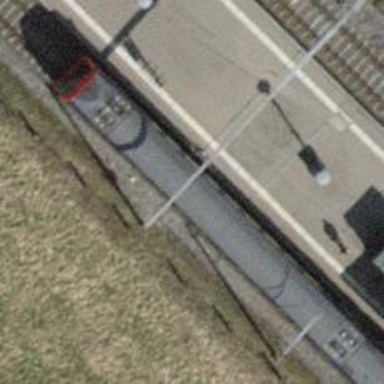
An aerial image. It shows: Railway signal.